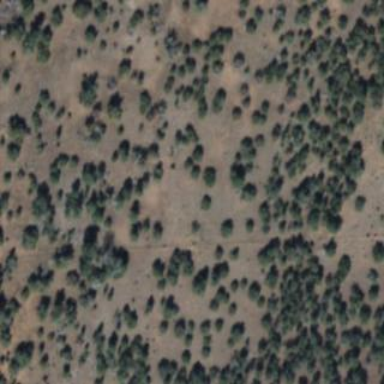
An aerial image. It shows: Patch of scrub vegetation.